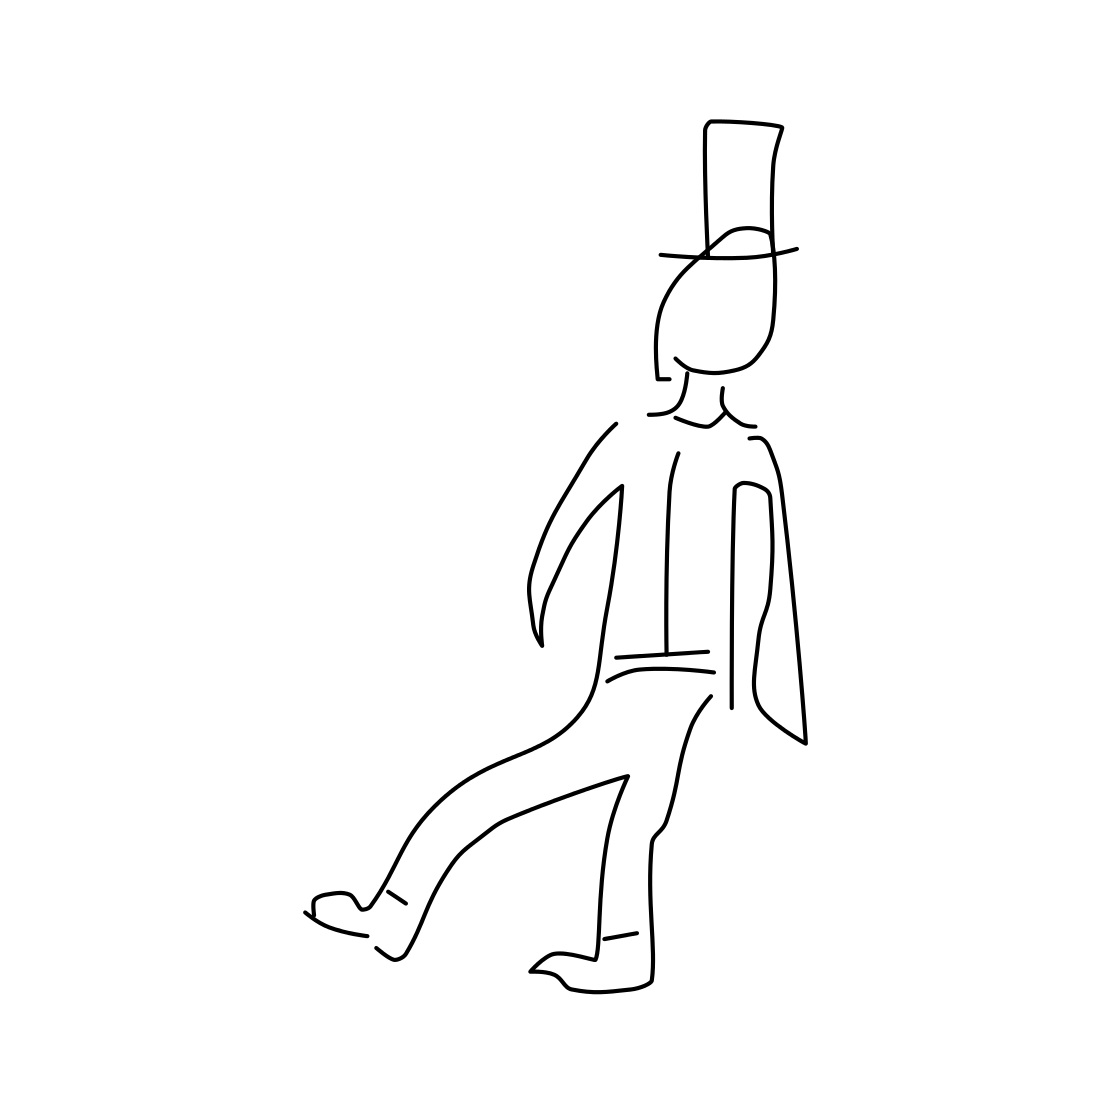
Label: person walking